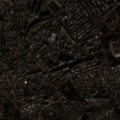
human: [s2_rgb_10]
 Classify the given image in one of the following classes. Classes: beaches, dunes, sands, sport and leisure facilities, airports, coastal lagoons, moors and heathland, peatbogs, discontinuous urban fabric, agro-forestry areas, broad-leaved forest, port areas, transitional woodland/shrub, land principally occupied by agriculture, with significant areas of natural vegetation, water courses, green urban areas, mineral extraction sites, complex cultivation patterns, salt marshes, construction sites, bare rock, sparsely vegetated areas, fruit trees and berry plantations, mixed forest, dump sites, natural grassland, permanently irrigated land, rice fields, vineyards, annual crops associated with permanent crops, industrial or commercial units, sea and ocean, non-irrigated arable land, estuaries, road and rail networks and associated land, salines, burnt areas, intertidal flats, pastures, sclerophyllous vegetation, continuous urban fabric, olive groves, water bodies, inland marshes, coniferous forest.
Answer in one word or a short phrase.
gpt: continuous urban fabric, industrial or commercial units, complex cultivation patterns, salines